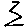
Label: zigzag